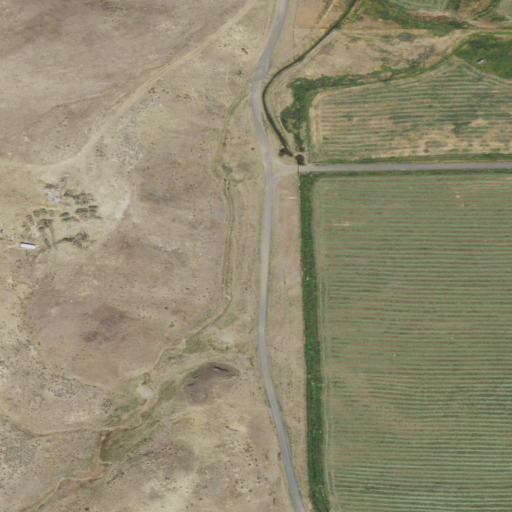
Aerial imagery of valley in Oregon named Moss Gulch containing grassland, cultivated crops, herbaceous wetlands, and shrub